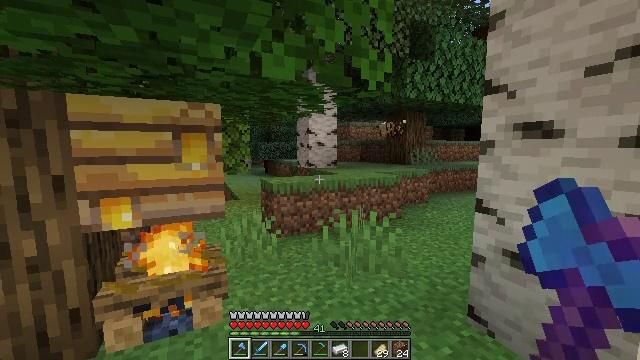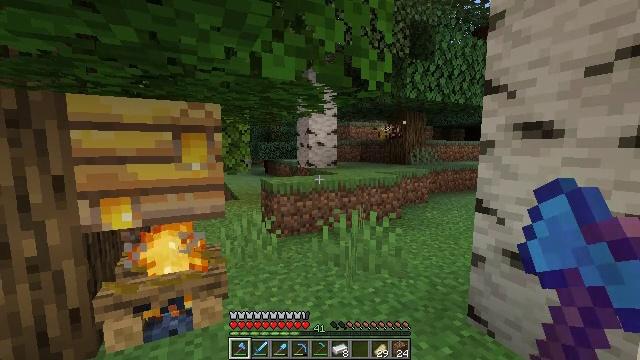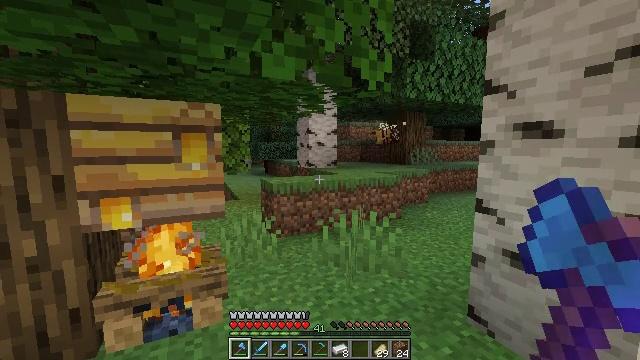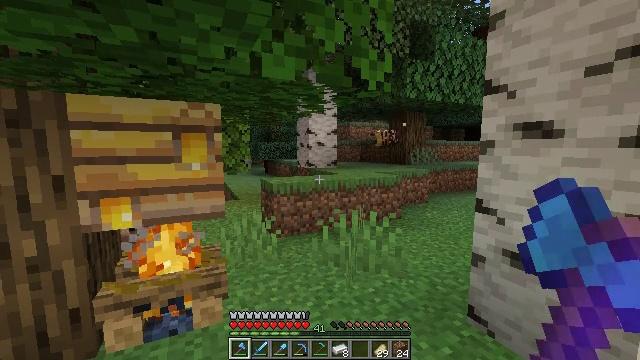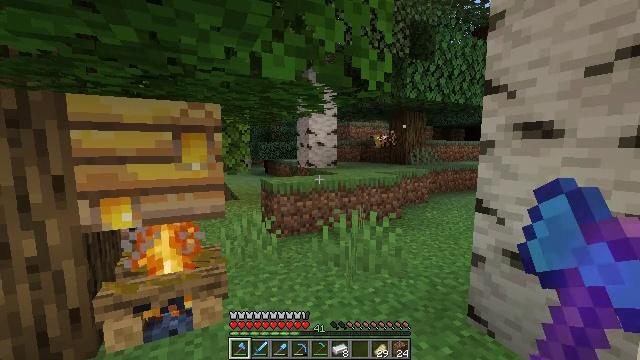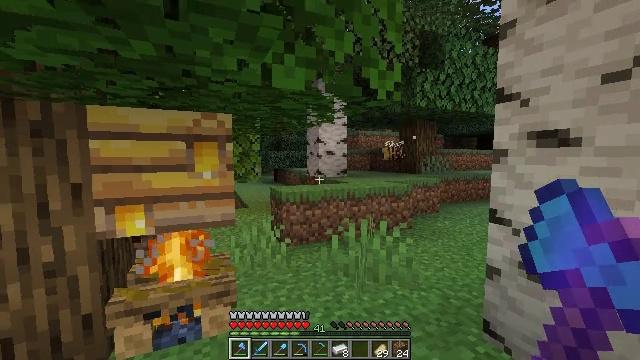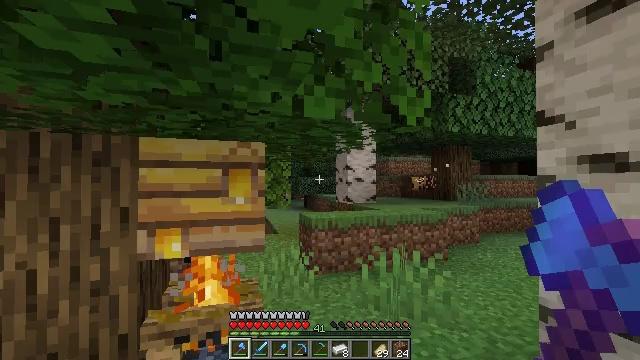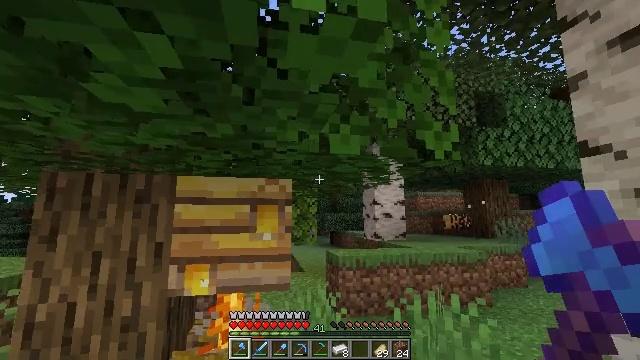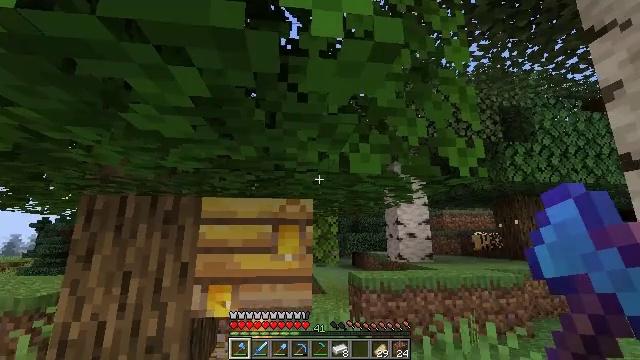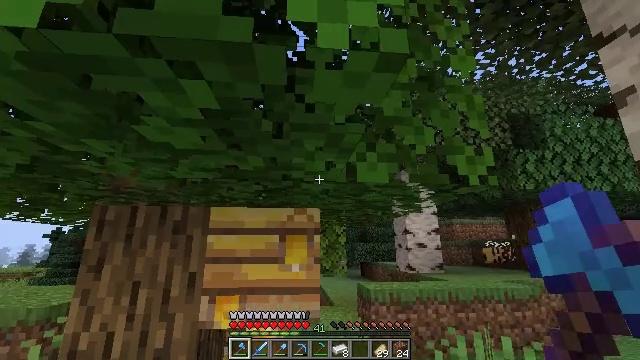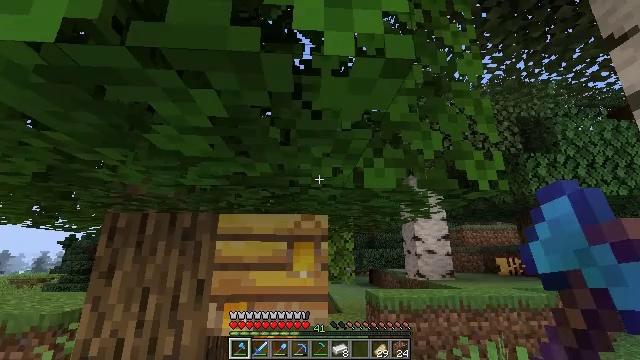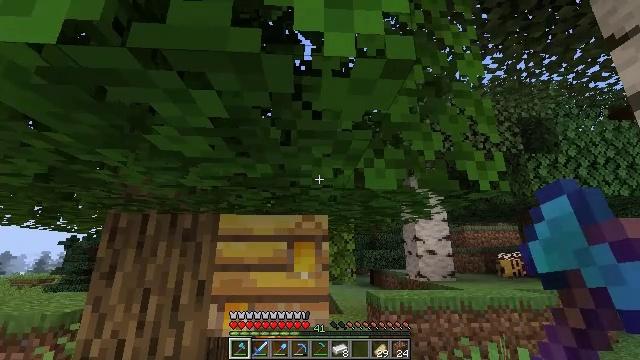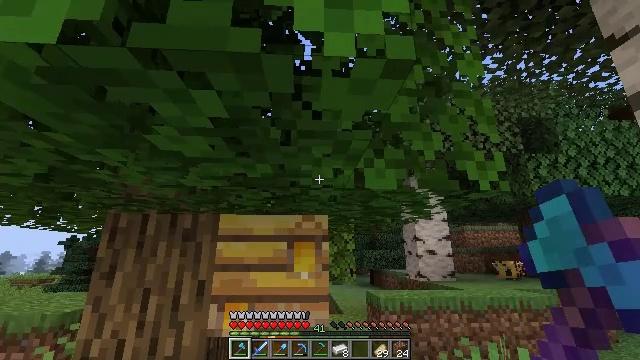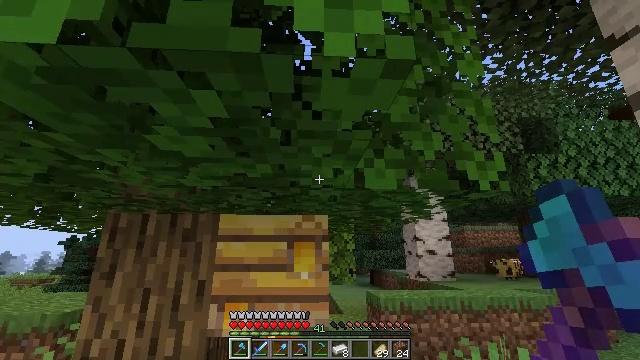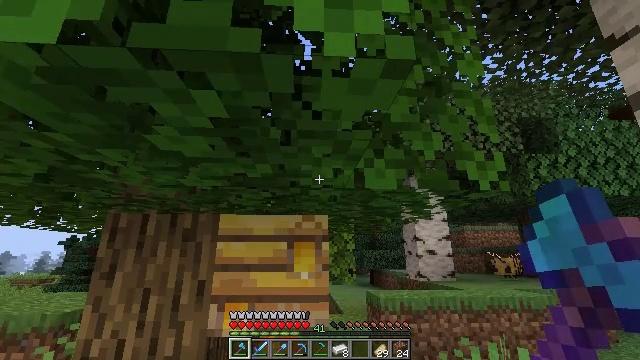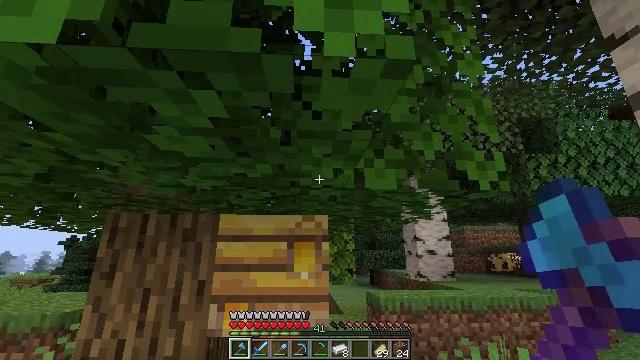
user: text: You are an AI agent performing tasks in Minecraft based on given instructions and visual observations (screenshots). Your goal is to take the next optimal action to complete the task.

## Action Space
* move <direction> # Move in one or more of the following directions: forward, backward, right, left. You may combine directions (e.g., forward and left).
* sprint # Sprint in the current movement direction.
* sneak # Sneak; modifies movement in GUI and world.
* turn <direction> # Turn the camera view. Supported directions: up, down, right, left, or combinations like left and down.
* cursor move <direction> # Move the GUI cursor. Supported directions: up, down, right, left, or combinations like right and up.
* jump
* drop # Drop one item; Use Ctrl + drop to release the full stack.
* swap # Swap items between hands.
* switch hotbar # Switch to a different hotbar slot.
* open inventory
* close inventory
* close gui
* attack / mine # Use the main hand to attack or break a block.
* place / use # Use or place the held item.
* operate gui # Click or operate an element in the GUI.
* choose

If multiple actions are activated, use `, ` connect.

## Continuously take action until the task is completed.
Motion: motion action
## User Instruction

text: Break the sweet berry bush to collect berries.
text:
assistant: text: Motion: no_op
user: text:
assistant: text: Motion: no_op
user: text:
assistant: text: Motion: no_op
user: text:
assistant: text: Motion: no_op
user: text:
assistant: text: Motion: turn left and up
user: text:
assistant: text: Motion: turn left and up
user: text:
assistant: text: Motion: turn left and up
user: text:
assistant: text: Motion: turn left and up
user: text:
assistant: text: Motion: turn left and up
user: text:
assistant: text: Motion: turn left and up
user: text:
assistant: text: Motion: no_op
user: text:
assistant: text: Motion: no_op
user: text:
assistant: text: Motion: no_op
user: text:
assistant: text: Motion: no_op
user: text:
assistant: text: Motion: no_op
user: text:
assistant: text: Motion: no_op
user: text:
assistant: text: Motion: no_op
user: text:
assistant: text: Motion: no_op
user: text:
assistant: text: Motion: no_op
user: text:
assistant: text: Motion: no_op
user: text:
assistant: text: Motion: no_op
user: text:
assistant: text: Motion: no_op
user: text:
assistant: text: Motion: no_op
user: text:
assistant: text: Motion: no_op
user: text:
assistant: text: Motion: no_op
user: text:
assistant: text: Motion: no_op
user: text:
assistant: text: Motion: no_op
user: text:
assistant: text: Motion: no_op
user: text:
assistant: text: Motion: no_op
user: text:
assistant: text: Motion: no_op